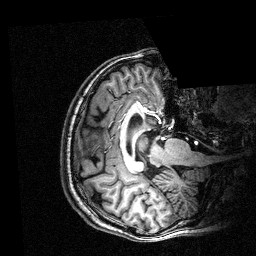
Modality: T1w
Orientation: axial
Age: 27
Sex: male